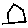
Label: house